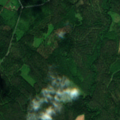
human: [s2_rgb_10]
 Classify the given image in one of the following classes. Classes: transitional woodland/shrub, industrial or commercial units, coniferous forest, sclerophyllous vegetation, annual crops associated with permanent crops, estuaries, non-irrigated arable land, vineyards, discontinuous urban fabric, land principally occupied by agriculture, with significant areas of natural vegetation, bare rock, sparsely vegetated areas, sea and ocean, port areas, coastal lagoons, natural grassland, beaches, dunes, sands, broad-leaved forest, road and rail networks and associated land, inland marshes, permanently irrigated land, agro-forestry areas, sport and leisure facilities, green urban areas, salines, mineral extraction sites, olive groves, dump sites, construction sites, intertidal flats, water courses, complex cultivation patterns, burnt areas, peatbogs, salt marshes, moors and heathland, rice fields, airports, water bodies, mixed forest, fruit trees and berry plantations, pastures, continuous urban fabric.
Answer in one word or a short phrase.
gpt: coniferous forest, mixed forest, transitional woodland/shrub